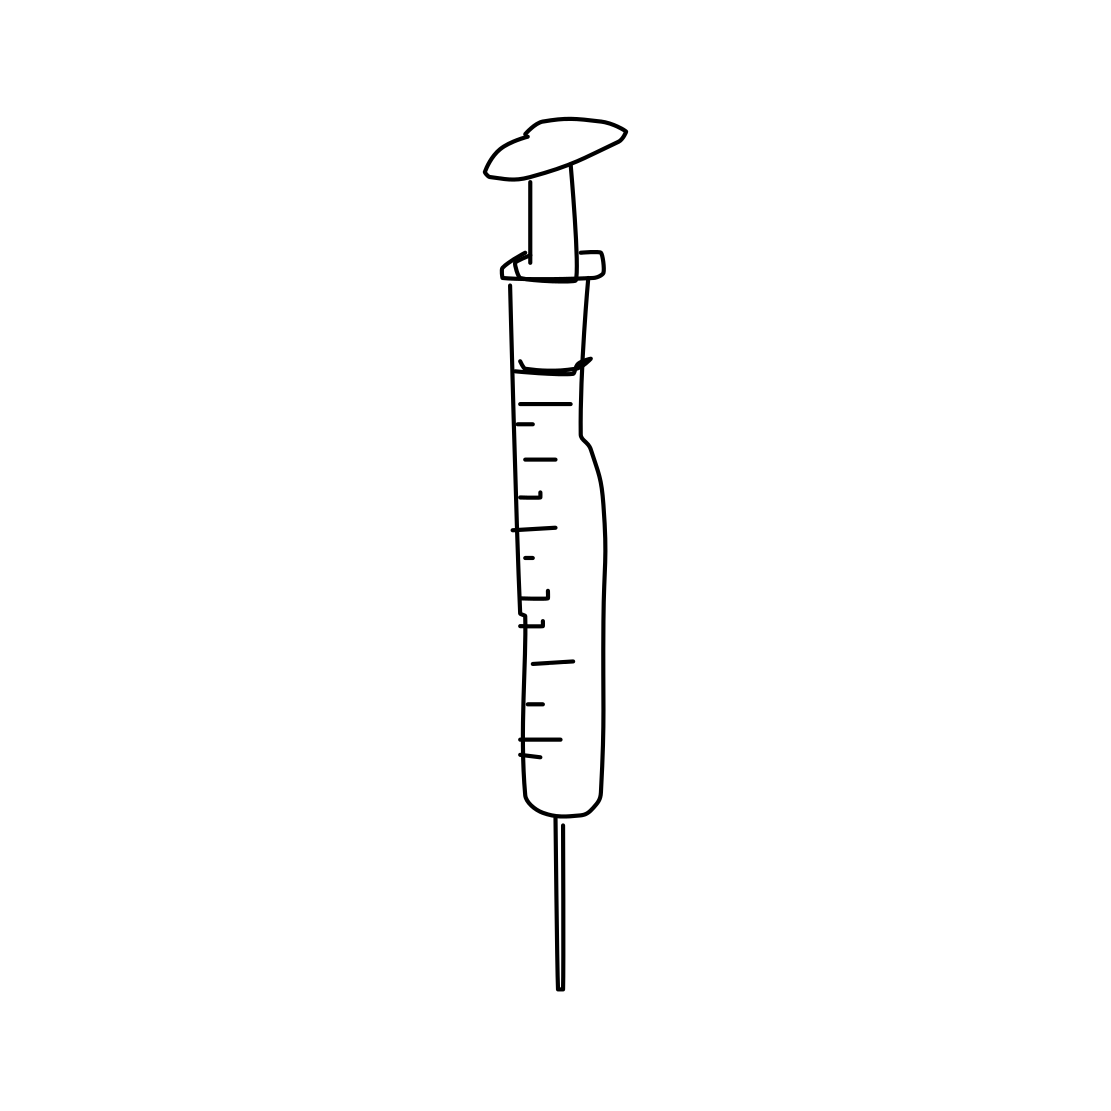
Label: syringe